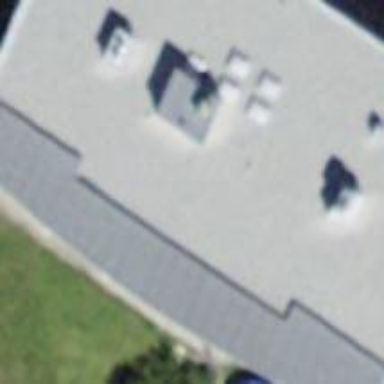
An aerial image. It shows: Building with flat roof.